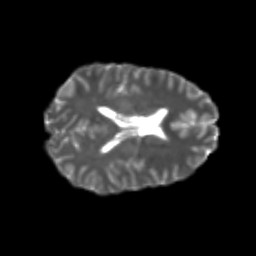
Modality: T2w
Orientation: axial
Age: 23
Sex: male
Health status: healthy
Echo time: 0.074 s